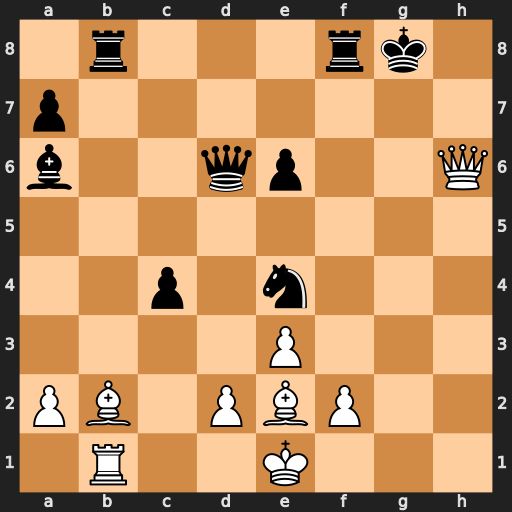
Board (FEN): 1r3rk1/p7/b2qp2Q/8/2p1n3/4P3/PB1PBP2/1R2K3
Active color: w
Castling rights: -
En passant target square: -
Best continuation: Qg6#